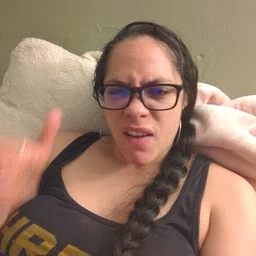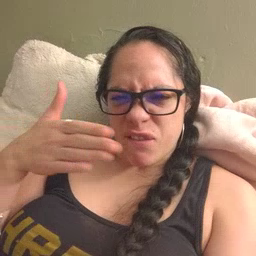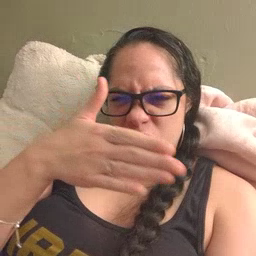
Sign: fish